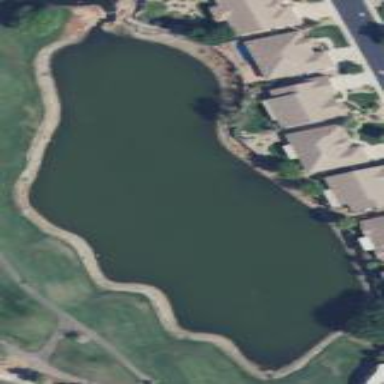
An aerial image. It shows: Water hazard on golf course. The hazard is natural water feature.